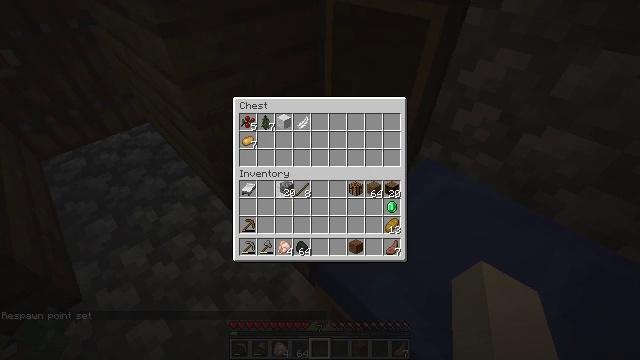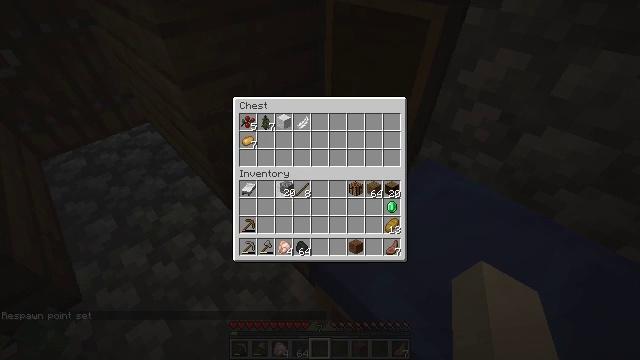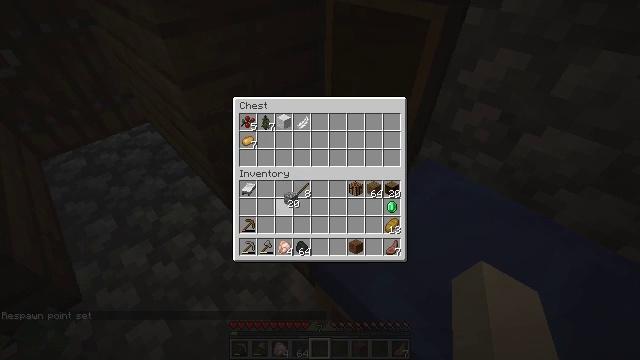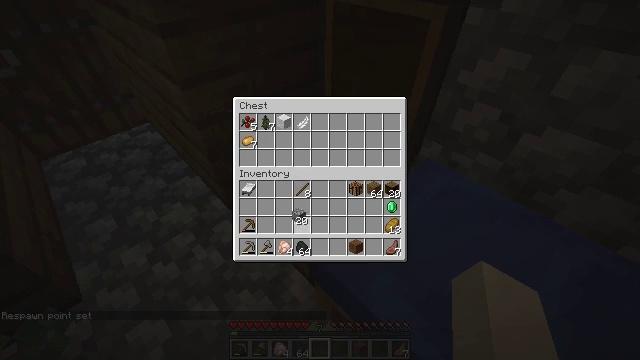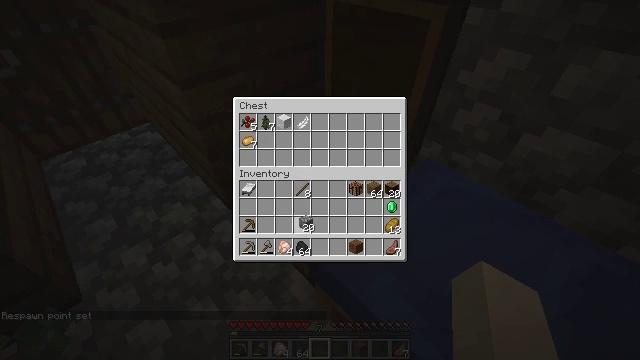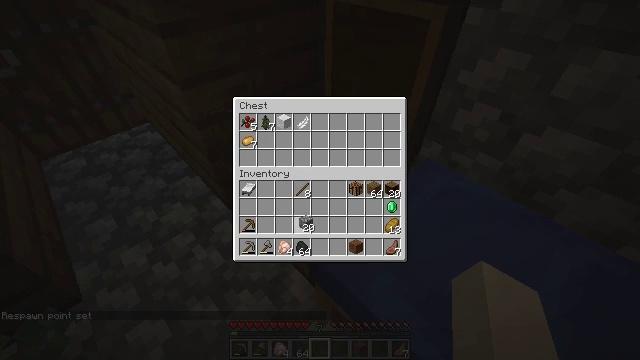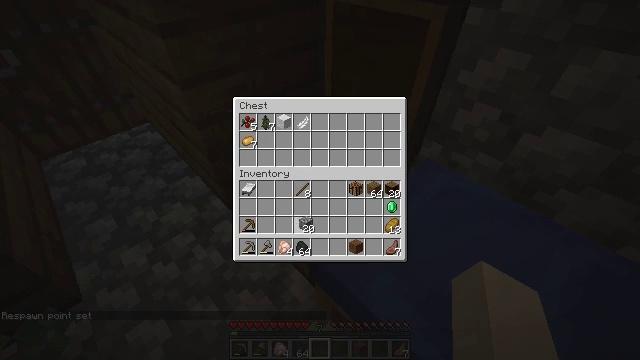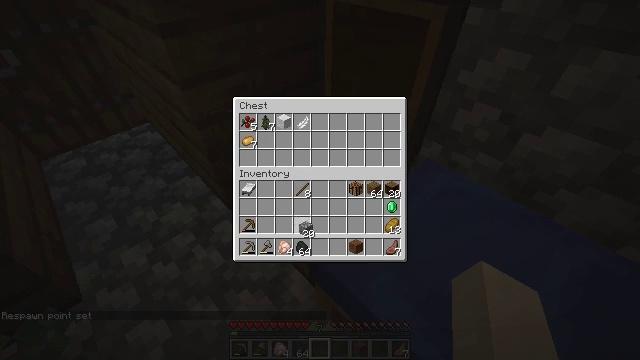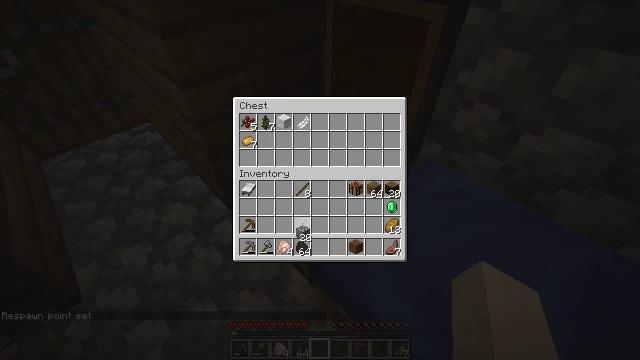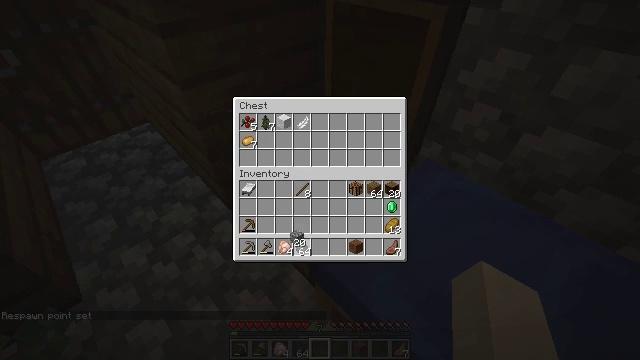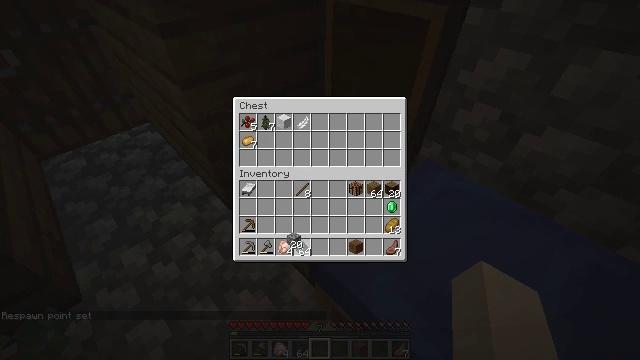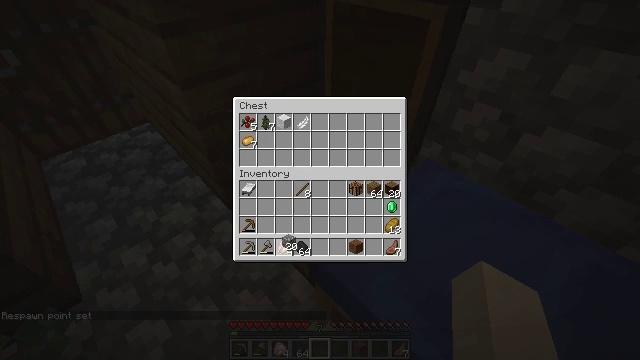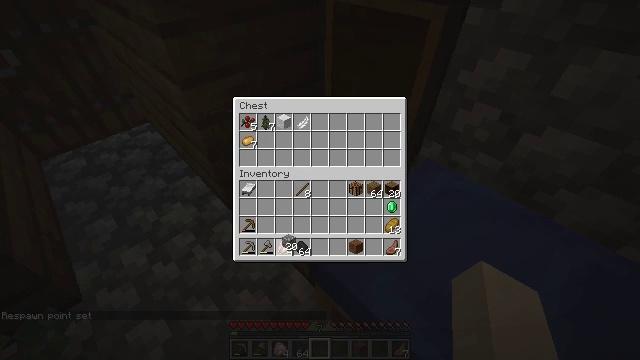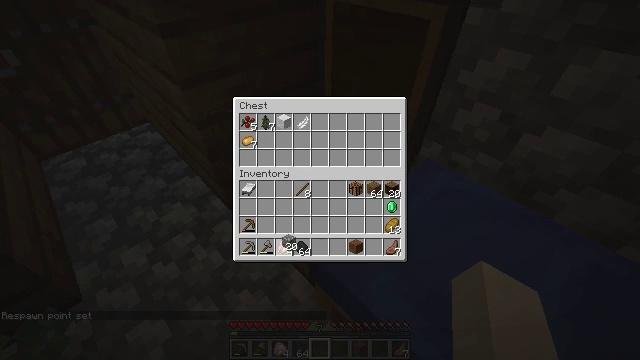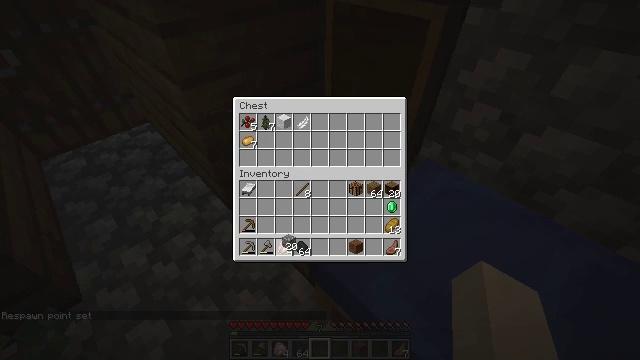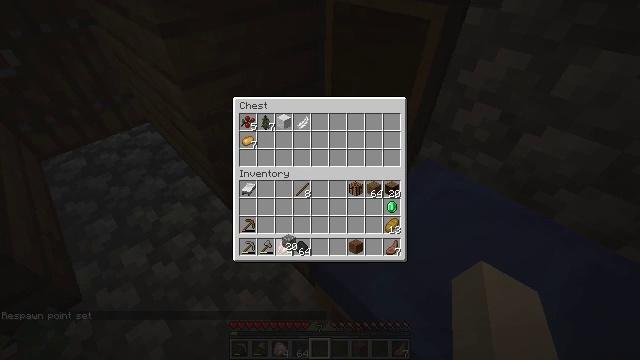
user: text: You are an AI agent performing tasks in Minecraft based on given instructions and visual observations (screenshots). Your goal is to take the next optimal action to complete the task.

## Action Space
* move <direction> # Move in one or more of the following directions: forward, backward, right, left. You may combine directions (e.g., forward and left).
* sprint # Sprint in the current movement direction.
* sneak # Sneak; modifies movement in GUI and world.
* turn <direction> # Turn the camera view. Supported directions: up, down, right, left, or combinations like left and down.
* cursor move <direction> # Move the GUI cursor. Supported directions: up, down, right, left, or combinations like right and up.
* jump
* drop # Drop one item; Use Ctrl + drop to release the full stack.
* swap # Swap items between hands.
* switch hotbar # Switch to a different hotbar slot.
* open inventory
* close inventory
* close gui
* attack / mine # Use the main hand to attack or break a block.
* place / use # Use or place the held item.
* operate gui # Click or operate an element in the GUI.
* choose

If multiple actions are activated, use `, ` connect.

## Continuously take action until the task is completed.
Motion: motion action
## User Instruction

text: Get a cooked porkchop by cooking raw porkchop in a furnace.
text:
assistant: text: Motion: operate gui
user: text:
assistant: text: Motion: cursor move down
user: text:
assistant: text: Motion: cursor move right and down
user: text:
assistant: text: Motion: cursor move right and down
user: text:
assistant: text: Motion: no_op
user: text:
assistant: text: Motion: no_op
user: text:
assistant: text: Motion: no_op
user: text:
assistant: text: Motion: no_op
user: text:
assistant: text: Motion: no_op
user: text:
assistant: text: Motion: no_op
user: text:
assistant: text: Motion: no_op
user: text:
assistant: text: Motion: no_op
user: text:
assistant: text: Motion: no_op
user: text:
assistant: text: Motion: no_op
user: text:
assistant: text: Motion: no_op
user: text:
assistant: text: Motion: no_op
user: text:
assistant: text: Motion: no_op
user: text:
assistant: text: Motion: no_op
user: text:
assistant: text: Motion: operate gui
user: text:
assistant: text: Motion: operate gui
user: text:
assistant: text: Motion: cursor move right
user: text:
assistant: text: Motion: cursor move right
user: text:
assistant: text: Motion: no_op
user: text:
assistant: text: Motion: no_op
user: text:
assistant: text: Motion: no_op
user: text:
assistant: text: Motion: no_op
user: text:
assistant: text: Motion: operate gui
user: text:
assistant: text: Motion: operate gui
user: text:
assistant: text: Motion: operate gui
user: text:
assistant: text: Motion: cursor move left